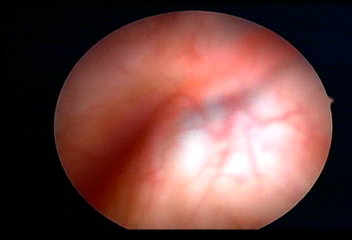
Modality: WLC
Class: Normal mucosa
Bladder cancer association: No